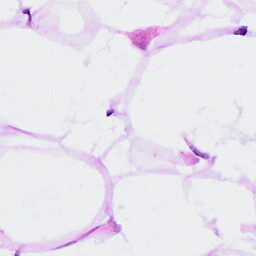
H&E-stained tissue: Breast